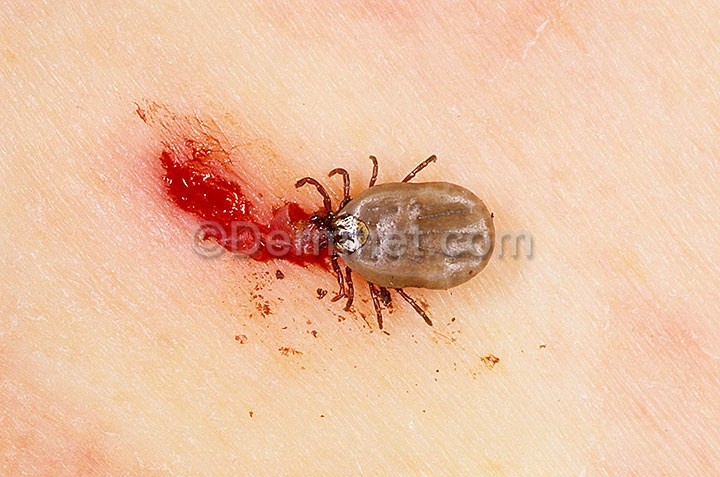
Disease: Scabies Lyme Disease and other Infestations and Bites